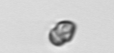
Label: Heterocapsa_rotundata